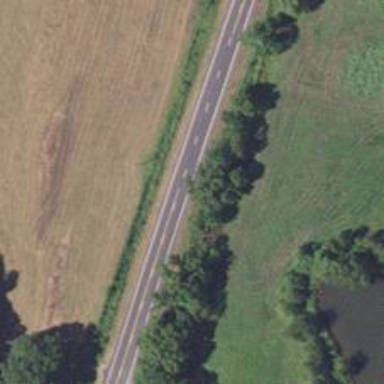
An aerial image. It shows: Primary highway.